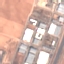
Land use / land cover class: Industrial